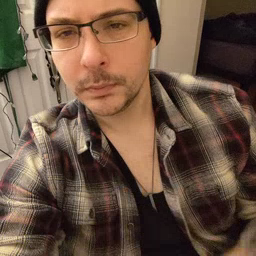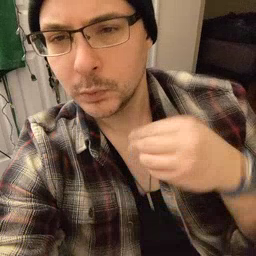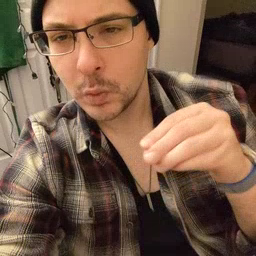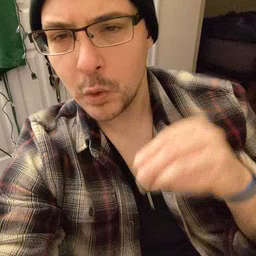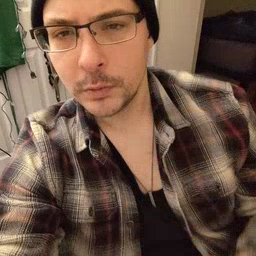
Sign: store